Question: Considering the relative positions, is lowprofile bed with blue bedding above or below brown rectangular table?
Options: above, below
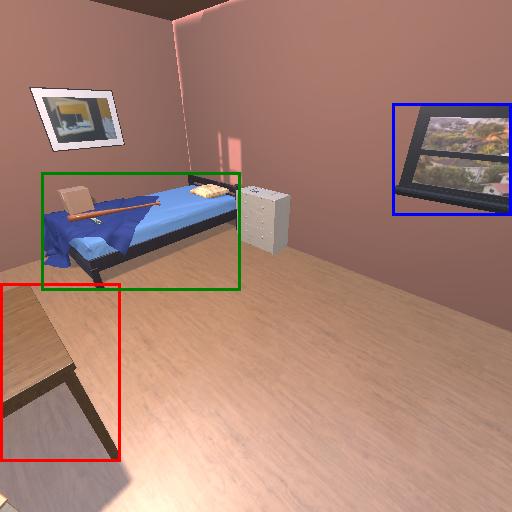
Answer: above